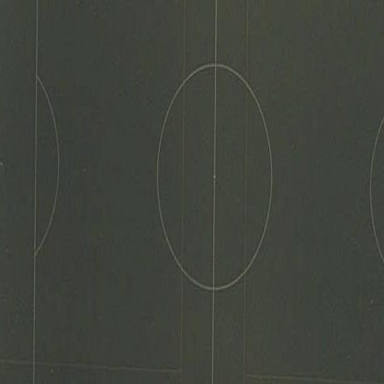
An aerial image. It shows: Soccer pitch for leisureland activities.